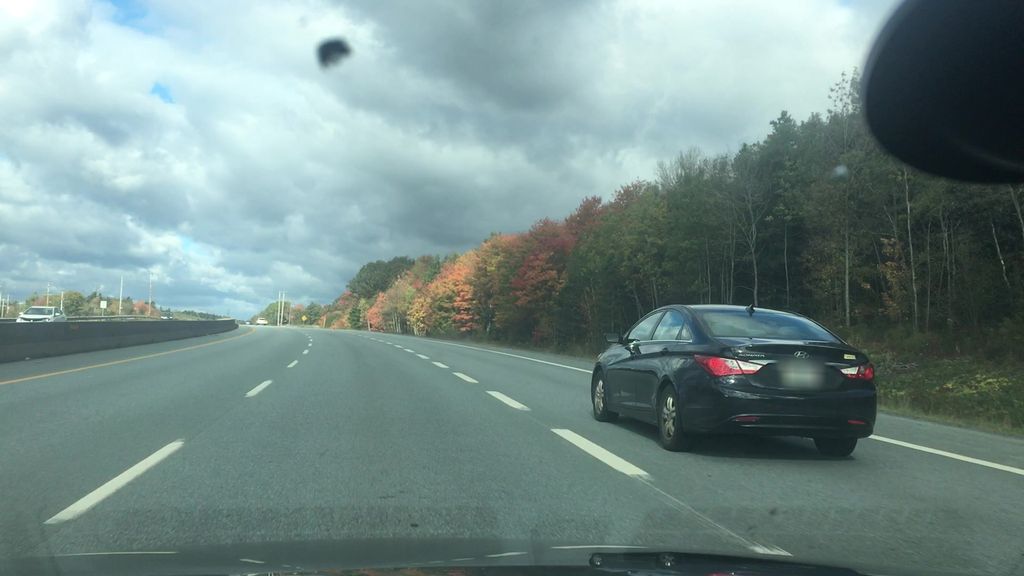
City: halifax